Question: I am using 2.7.3, registered with a key and everything. I am using Python 2.7.2 that came with my mac, my poor old mac.
Code completion and Intention Actions are not showing up.
I have not touched either one of those settings since installation.
It may be unrelated but completion on eclipse didn't work either.
How do I get these things working again?
Again, I don't know if this is related but when I tried to upgrade some packages through Pycharm | Settings | Project Interpreter I got this error I don't know if its related.
> Upgrade packages failed.The following command was executed:/Applications/PyCharm.app/helpers/packaging_tool.py install
--build-dir /private/var/folders/2m/chhqrrdn6698hyx3mt1gtcg00000gp/T/pycharm-packaging4157205818815644068.tmp
-U TwistedThe error output of the command:Storing complete log in /Users/lego90511/Library/Logs/pip.log (1)
This is my Python Interpreter, the log was a bit much to put here.

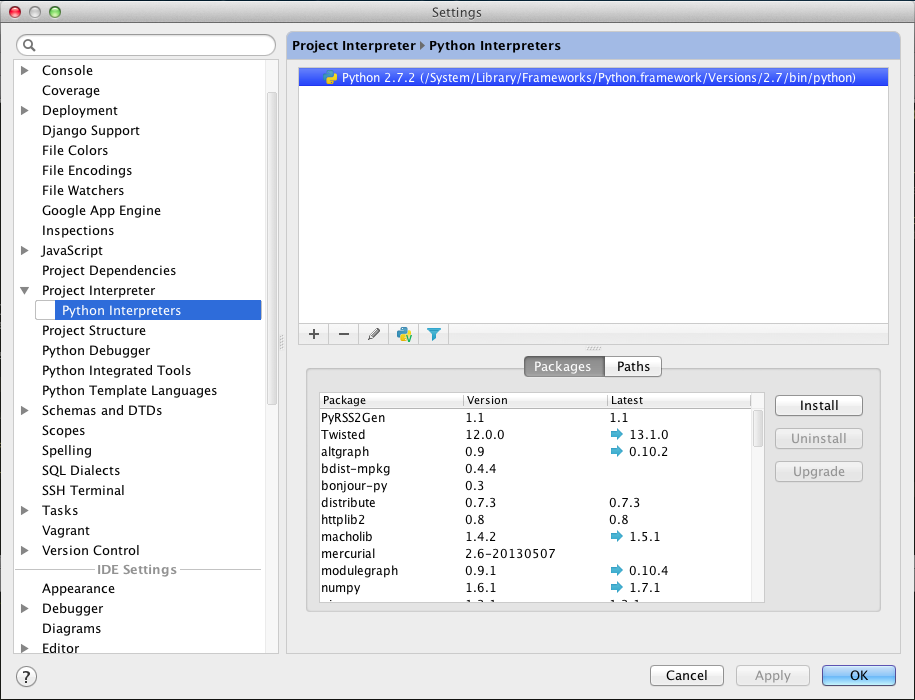
Answer: Turns out there is a power save feature in the file menu. I had it turned on.